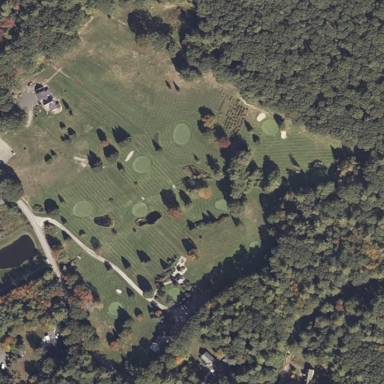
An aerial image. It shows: Golf course surrounded by greenery.